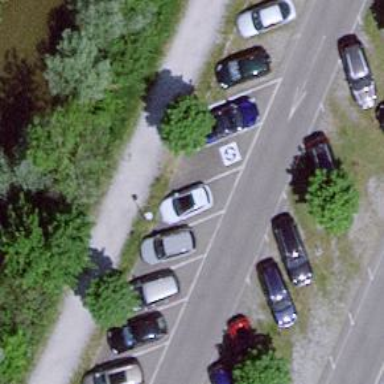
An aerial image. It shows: Charging station.